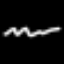
Label: squiggle